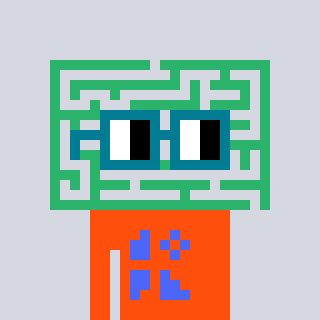
a pixel art character with square dark green glasses, a maze-shaped head and a orange-colored body on a cool background